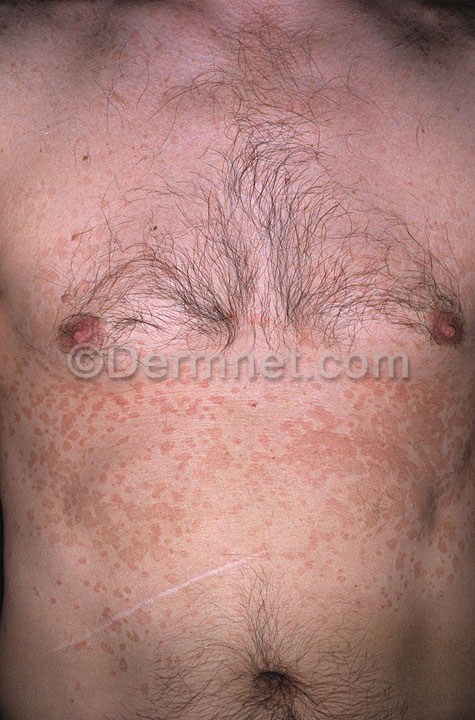
Disease: Tinea Ringworm Candidiasis and other Fungal Infections